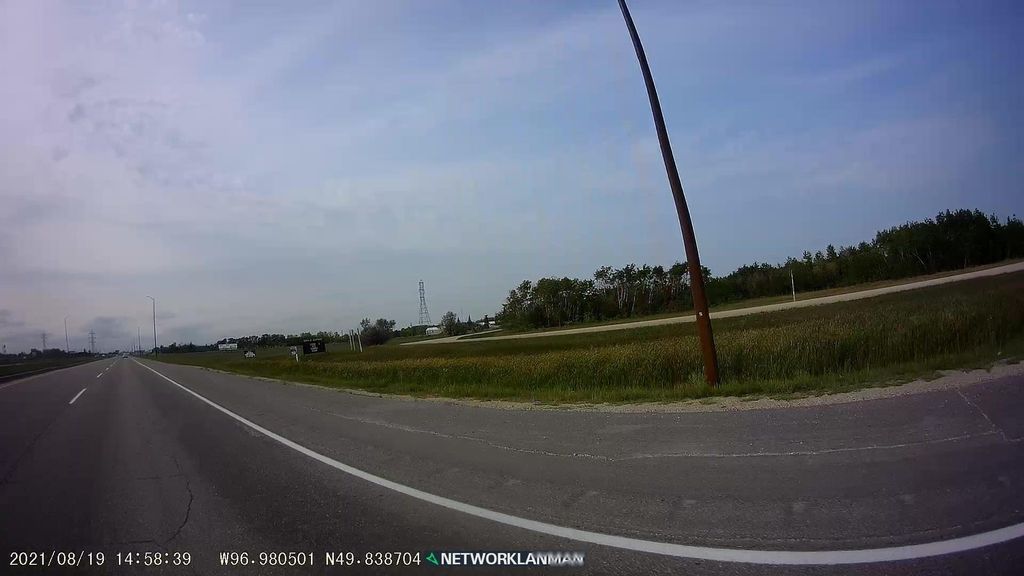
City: winnipeg